Question: How to make this highlighted row fixed at the bottom of the screen in flutter?

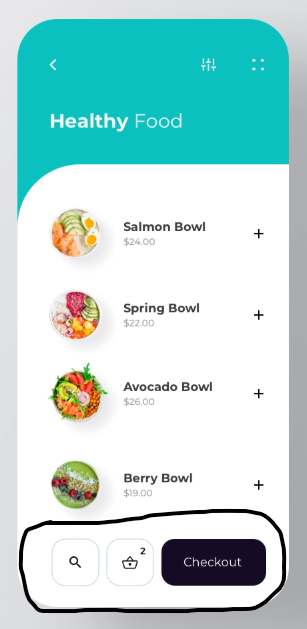
Answer: You can also use bottom app bar to make appbar at the bottom of screen. It is also fixed at the bottom of screen.
'''
bottomNavigationBar: BottomAppBar(
shape: CircularNotchedRectangle(),
child: new Row(
mainAxisSize: MainAxisSize.max,
mainAxisAlignment: MainAxisAlignment.spaceBetween,
children: <Widget>[
IconButton(
icon: Icon(Icons.menu),
color: Colors.white,
onPressed: () {},
),
IconButton(
icon: Icon(Icons.search),
color: Colors.white,
onPressed: () {},
),
],
),
color: Colors.blueGrey,
),
'''
<URL>